Field crop: maize
Growth stage: 1
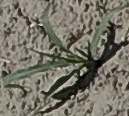
Species: sorghum